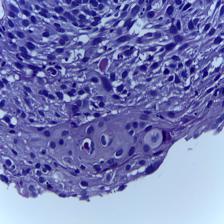
Diagnosis: OSCC